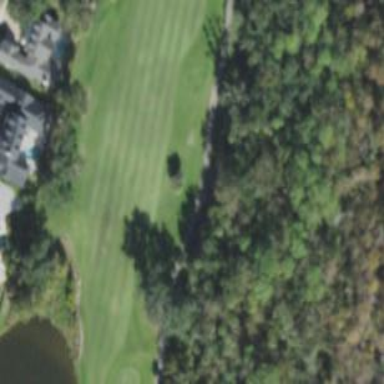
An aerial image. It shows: Golf fairway surrounded by grass.